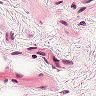
Metastatic tissue present: no